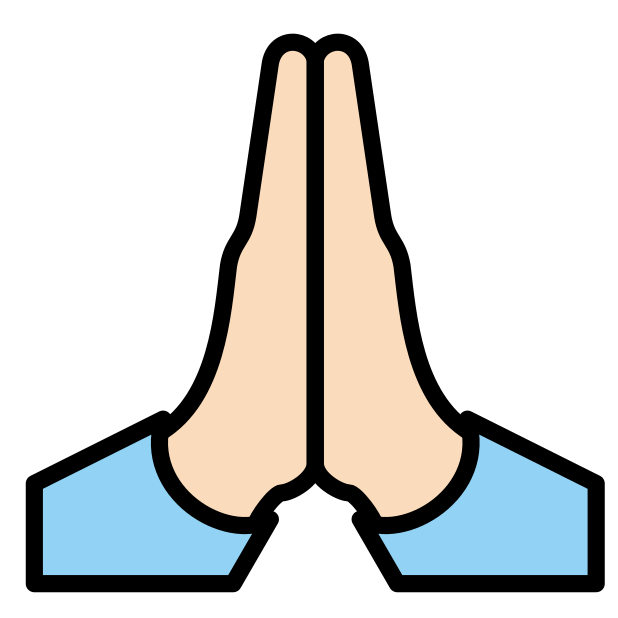
folded hands: light skin tone